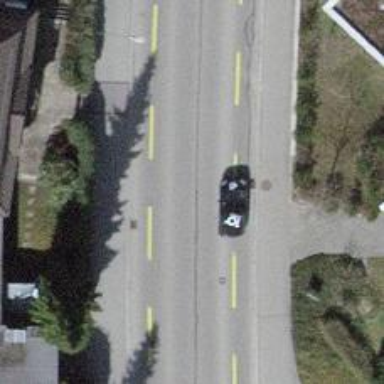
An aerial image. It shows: Secondary road with asphalt surface. There is sidewalk on the left and lane designated for cycling in both directions.